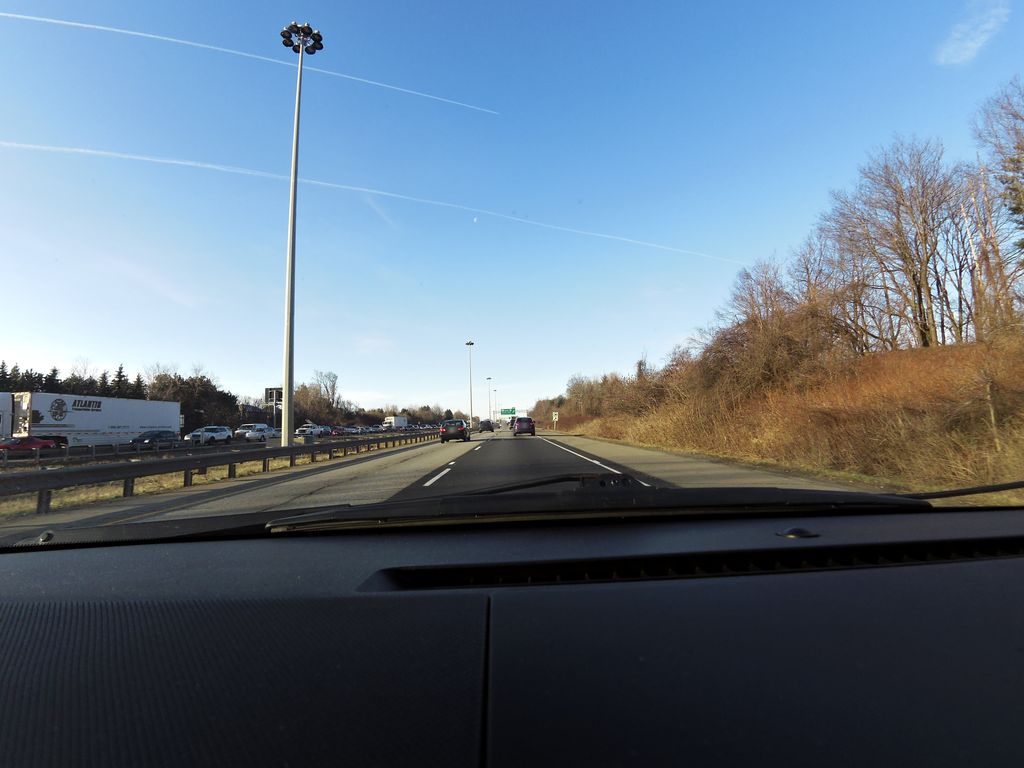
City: hamilton